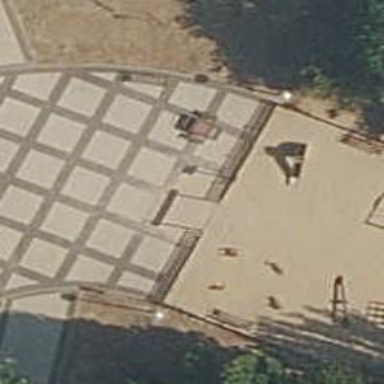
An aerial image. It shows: Picnic table located in leisure land area.